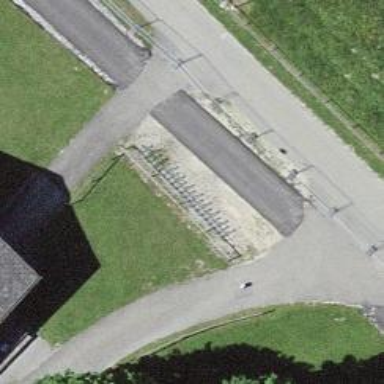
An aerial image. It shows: Bicycle parking facility.